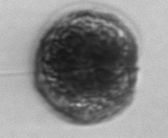
Label: Alexandrium_catenella